Question: I'm using BugSense to track down errors in my app, and it just caught one related to SQLite... the problem is that I don't use SQLite. I use sharedPreferences and ads though, but no SQLite at all...
Why is this happening? Bad SD card or no space?
Should I surround the sharedPreferences code with a try catch block just in case?
Here is the stacktrace:
'''
android.database.sqlite.SQLiteDiskIOException: disk I/O error
at android.database.sqlite.SQLiteDatabase.native_setLocale(Native Method)
at android.database.sqlite.SQLiteDatabase.setLocale(SQLiteDatabase.java:2074)
at android.database.sqlite.SQLiteDatabase.openDatabase(SQLiteDatabase.java:1014)
at android.database.sqlite.SQLiteDatabase.openDatabase(SQLiteDatabase.java:986)
at android.database.sqlite.SQLiteDatabase.openDatabase(SQLiteDatabase.java:962)
at android.database.sqlite.SQLiteDatabase.openOrCreateDatabase(SQLiteDatabase.java:1043)
at android.database.sqlite.SQLiteDatabase.openOrCreateDatabase(SQLiteDatabase.java:1036)
at android.app.ContextImpl.openOrCreateDatabase(ContextImpl.java:771)
at android.content.ContextWrapper.openOrCreateDatabase(ContextWrapper.java:215)
at android.webkit.WebViewDatabase.initDatabase(WebViewDatabase.java:227)
at android.webkit.WebViewDatabase.init(WebViewDatabase.java:209)
at android.webkit.WebViewDatabase.access$000(WebViewDatabase.java:38)
at android.webkit.WebViewDatabase$1.run(WebViewDatabase.java:190)
'''
And more data from BugSense:

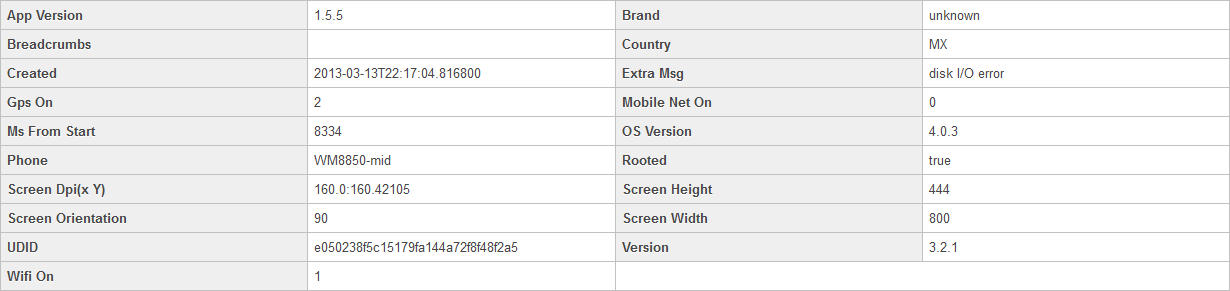
Answer: > Why is this happening?
You are using a 'WebView', and it uses SQLite under the covers (for its cache IIRC). As to why you are getting a disk I/O error, that's difficult to say with any certainty, given the info in front of you.
> Bad SD card or no space?
'WebView' will store its database on internal storage, so it won't be a bad SD card.
Being out of internal storage is certainly possible.
> Should I surround the sharedPreferences code with a try catch block just in case?
Since this has nothing to do with your 'SharedPreferences', I doubt that it will help.
Moreover, unless you see this occurring a lot, I would assume it is a device-specific problem (e.g., out of internal storage).